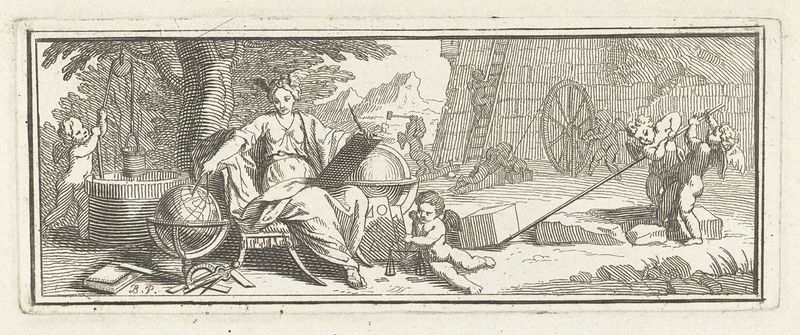
Titel: Allegorie op de meetkunde
Künstler: Bernard Picart
Standort: Amsterdam
Institution: Rijksmuseum
Schlagwörter: baum, berg, feder, frau, stuhl, zeichnung, architektur, stein, steine, stamm, brunnen, kreis, räder, engel, stab, berge, mauer, rad, leiter, muse, waage, buch, burg, druck, druckgrafik, radierung, stich, pinsel, stift, schreiben, hammer, plan, putten, globus, welt, geometrie, abriss, wissenschaft, baustelle, bauarbeiten, weltkugel, notizen, mauerstein, zirkel, hebel, wissenschaften, globen, enfel